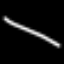
Label: line